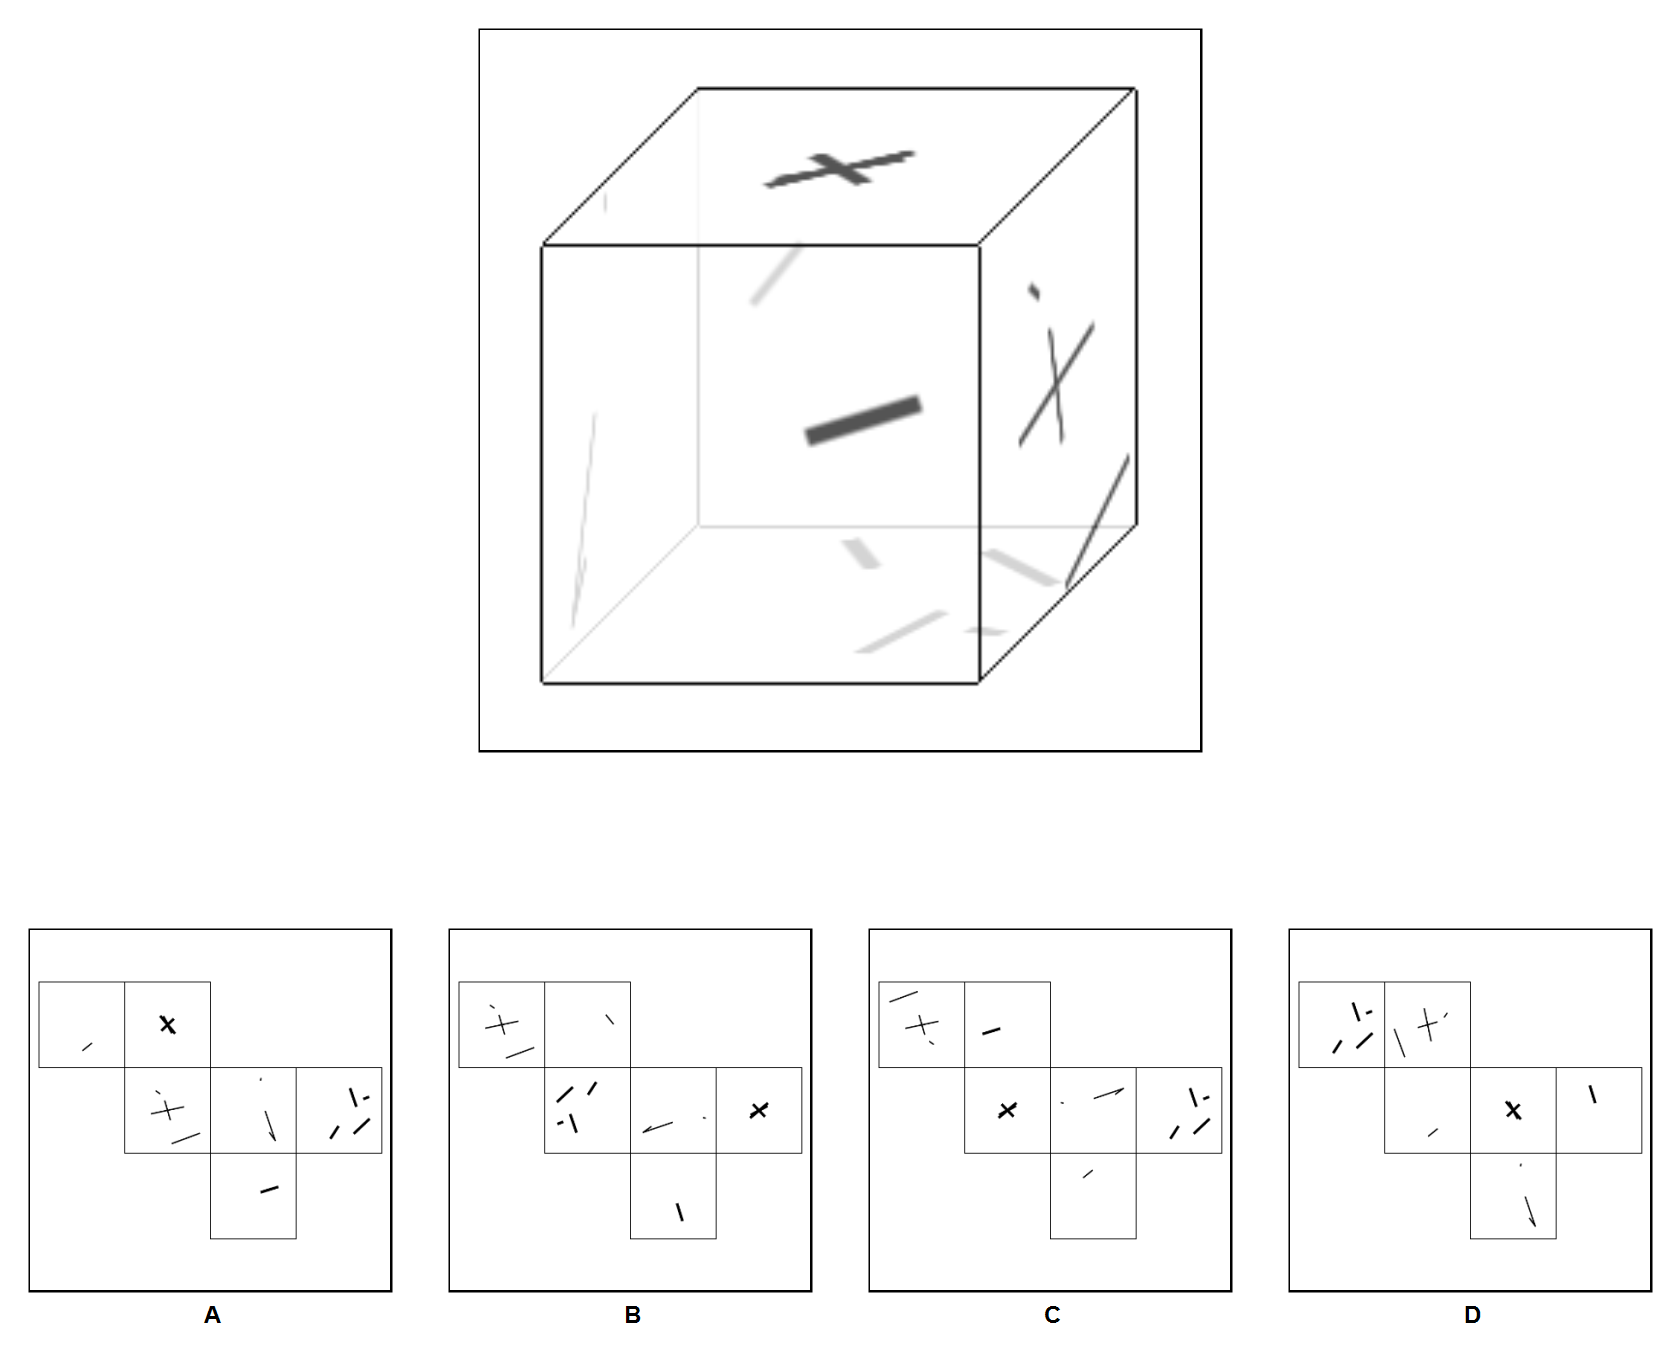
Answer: A